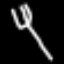
Label: fork